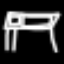
Label: bed